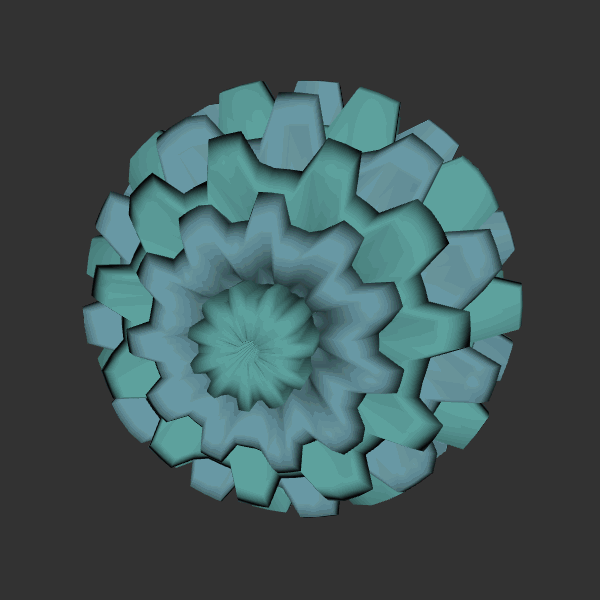
Background: dark